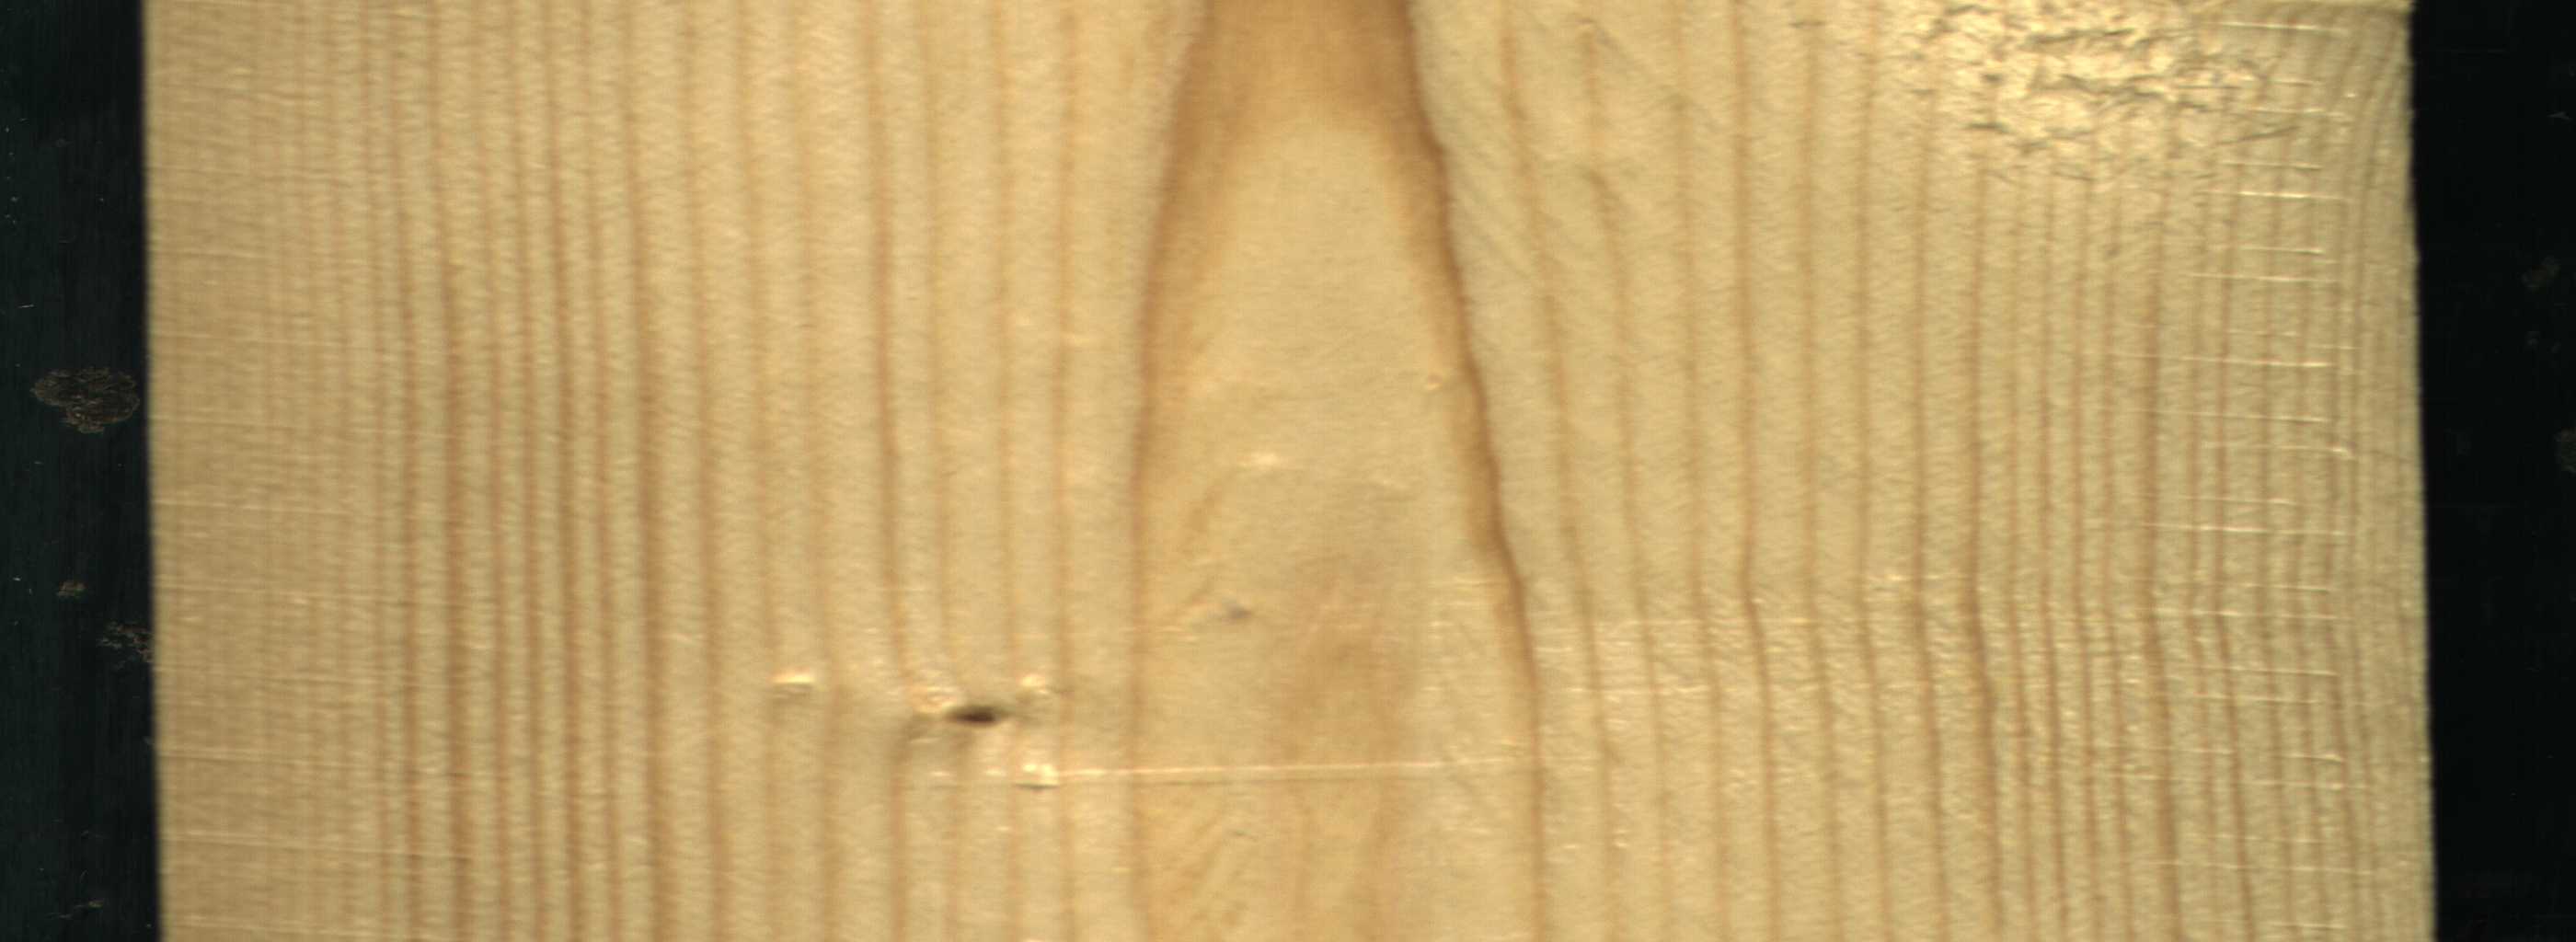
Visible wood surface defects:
Live_Knot